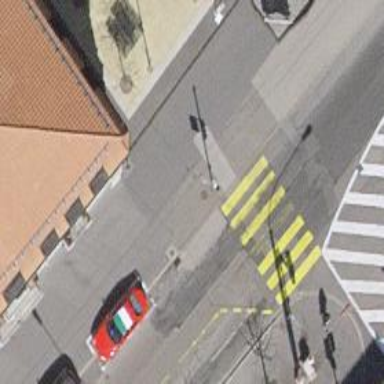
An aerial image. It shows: Pedestrian road with sett surface.